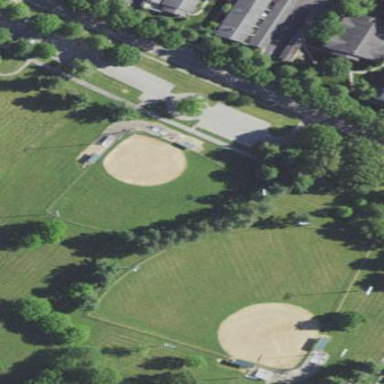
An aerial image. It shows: Baseball pitch for leisure and sports activities.